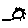
Label: sun